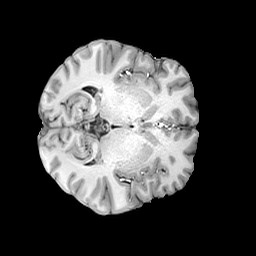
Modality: T1w
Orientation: axial
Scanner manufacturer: siemens
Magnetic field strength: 3 T
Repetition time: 2 s
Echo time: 0.0024 s